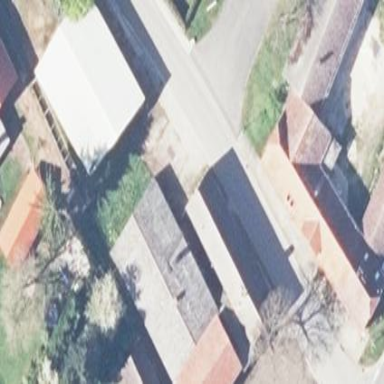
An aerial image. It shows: Building with gabled roof.